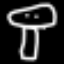
Label: mushroom